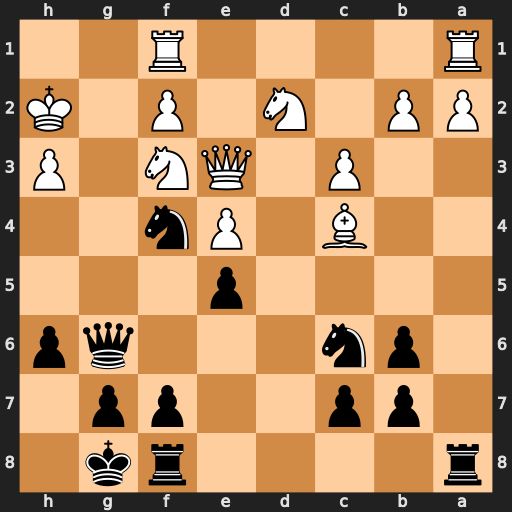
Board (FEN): r4rk1/1pp2pp1/1pn3qp/4p3/2B1Pn2/2P1QN1P/PP1N1P1K/R4R2
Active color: b
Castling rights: -
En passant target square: -
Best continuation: Qg2#